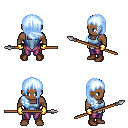
a pixel art fantasy rpg character, male body template, human, dark skin, blue vest, magenta pants, white cyan right-swept hairstyle, gold gloves, brown shoes, spear, four views (front, back, left, right), 2x2 character sprite sheet, small pixel art, hard edges, no anti-aliasing